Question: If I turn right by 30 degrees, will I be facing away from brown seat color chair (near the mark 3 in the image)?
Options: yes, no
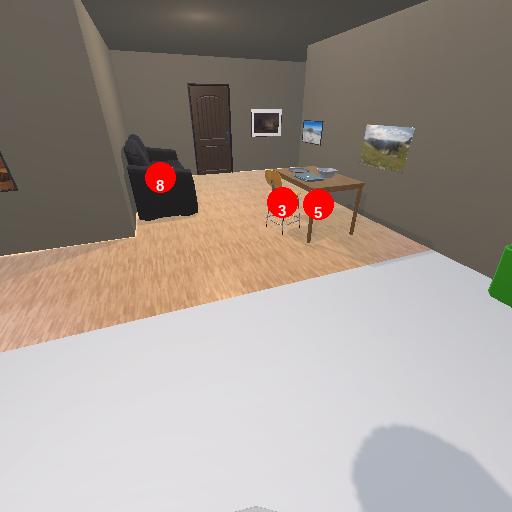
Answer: yes